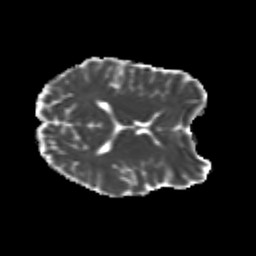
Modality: MD
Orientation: axial
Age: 21
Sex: male
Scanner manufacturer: siemens
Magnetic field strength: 3 T
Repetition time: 3.5 s
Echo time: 0.104 s